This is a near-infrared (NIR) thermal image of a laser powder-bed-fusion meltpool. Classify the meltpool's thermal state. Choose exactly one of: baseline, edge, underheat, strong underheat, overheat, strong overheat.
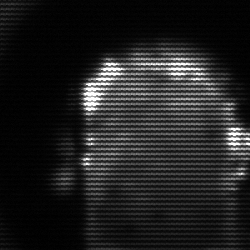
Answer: baseline